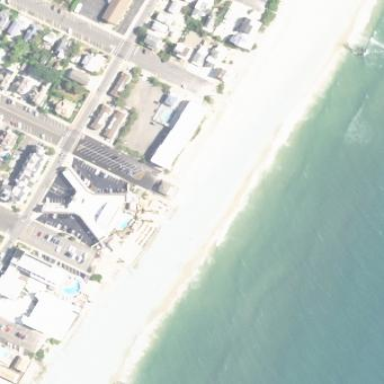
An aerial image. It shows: Beach resort.